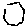
Label: hexagon